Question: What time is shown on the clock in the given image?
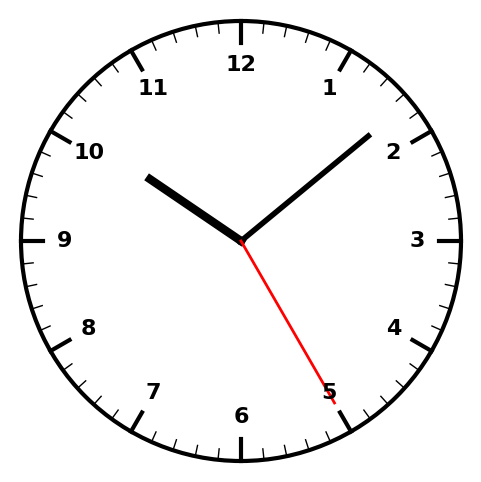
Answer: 10:08:25